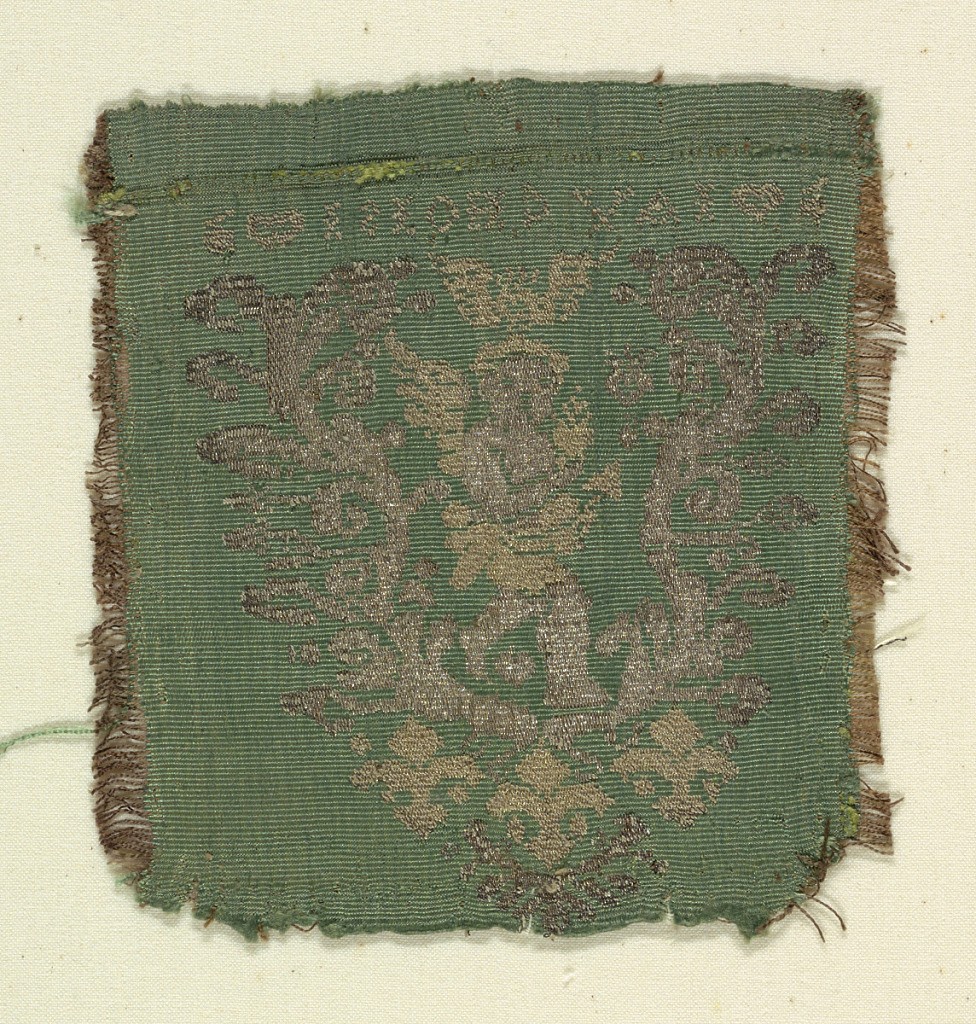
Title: Textile
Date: late 18th–early 19th century
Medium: silk, metal wrapped silk thread Technique: plain weft faced weave (tapestry) with discontinuous supplementary weft (brocaded)
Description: Piece from a pocket or pouch with cupid surrounded by arabesque ornament and three fleur-de-lys. Letters above, written in reverse. Brocaded in gold and silver on a green ground.